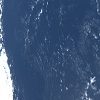
Label: water